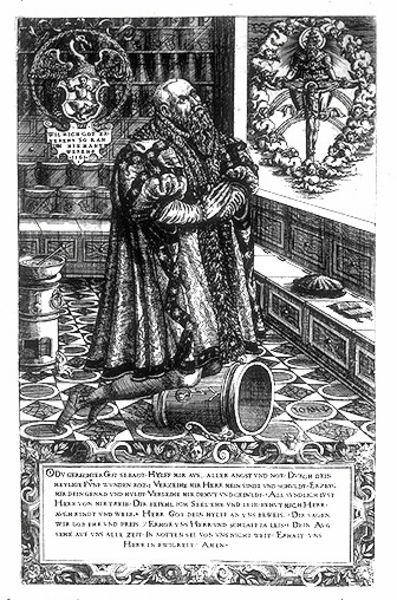
Titel: Bildnis des Cyriakus Schnauss
Künstler: Mathis Zündt
Institution: (Seriendruck)
Schlagwörter: gott, mann, weiß, fenster, grau, holz, raum, schwarz, zimmer, ausblick, ornament, bart, regal, falten, pelz, schale, vollbart, bildnis, herr, hände, portrait, porträt, kirche, boden, interieur, mantel, blatt, renaissance, ofen, engel, aussicht, kübel, schrift, schwan, grafik, graphik, bank, hands, king, kissen, könig, priest, religious, white, window, löffel, bench, black, grey, robe, inschrift, glatze, pattern, print, floor, perspective, pot, knie, nachdenken, truhe, gefäß, buch, denken, kreuz, rechteck, religion, druck, holzstich, radierung, stich, fliesen, text, knien, denker, pelikan, fass, kacheln, mosaik, beten, gebet, kranz, wappen, christus, jesus, man, sage, knieend, kniend, mittelalter, kapelle, kruzifix, eyes, feet, gelehrter, muschel, fässer, dürer, emblem, eimer, kupferstich, black and white, anbetung, coat, bird, drum, illustration, line, sketch, miniatur, beard, christentum, cross, ikone, statue, wings, vertäfelung, basket, wreath, prayer, betten, stifter, engraving, boot, medieval, squares, gekreuzigter, coat of arms, christ, circle, god, shield, book, crucifix, bete, seriendruck, shell, beter, apotheke, schaube, aussciht, raumn, pray, poster, praying, middle ages, sleeves, words, manzel, tile, emblematik, barrel, kneel, gegebt, grefik, rückraum, inside, graphik geschichte kirche geistlichkeit, bucket, knelling, oven, diamond, swan, ilustration, sheel, traingle, three quarter view, gekniet, quates, kneelings, sleefs, westliche welt